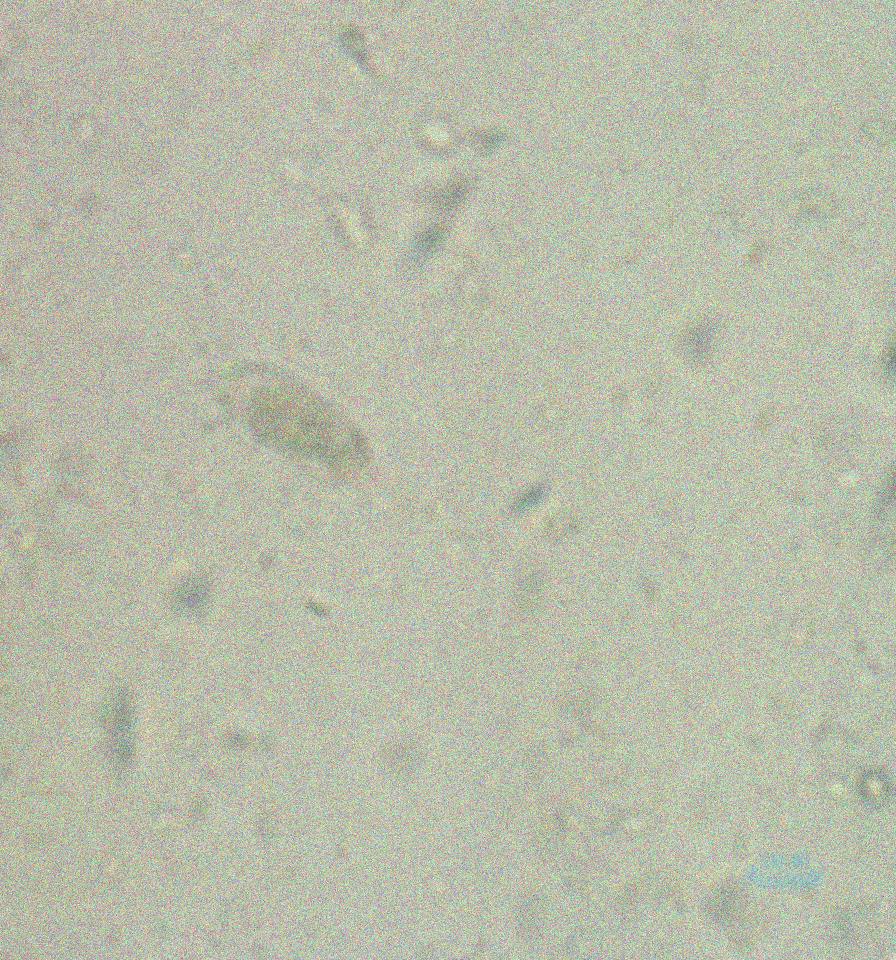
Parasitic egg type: Capillaria philippinensis